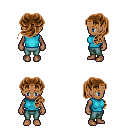
a pixel art fantasy rpg character, female body template, human, dark skin, teal sleeveless shirt, teal pants, brown princess hairstyle, four views (front, back, left, right), 2x2 character sprite sheet, small pixel art, hard edges, no anti-aliasing